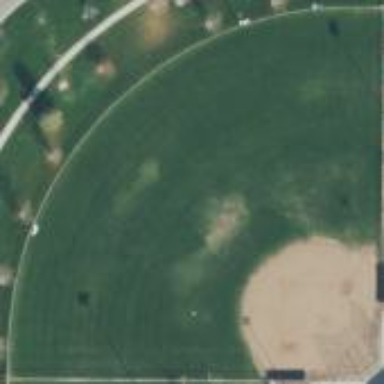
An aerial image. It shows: Baseball pitch for leisure land activities.